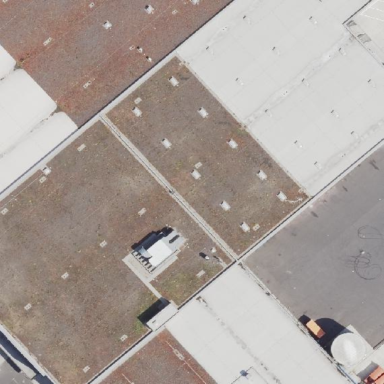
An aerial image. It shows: Flat roof retail building.